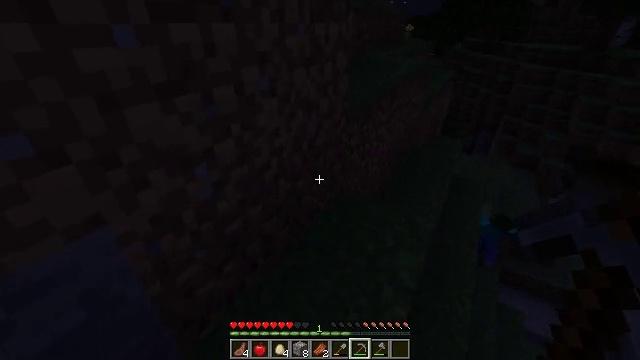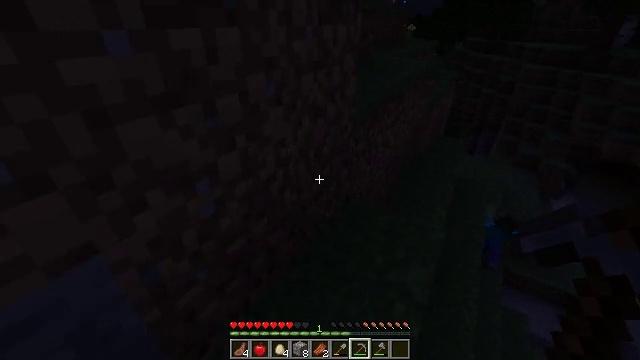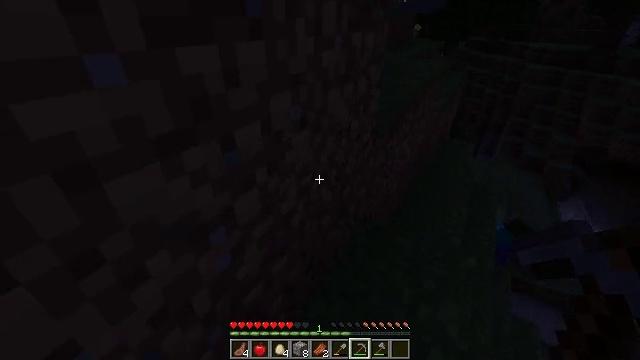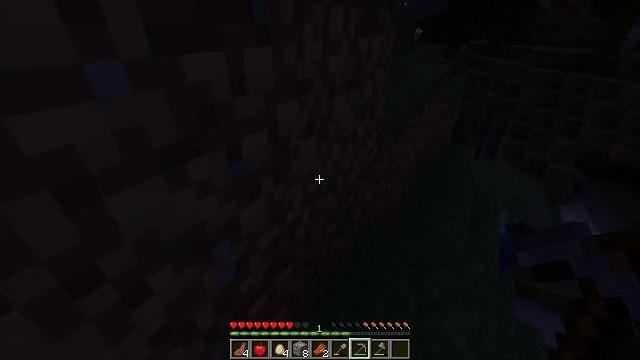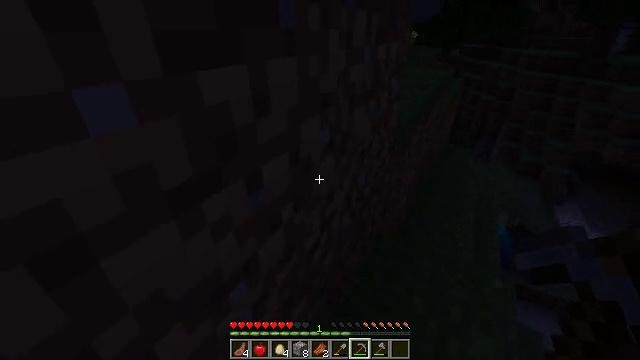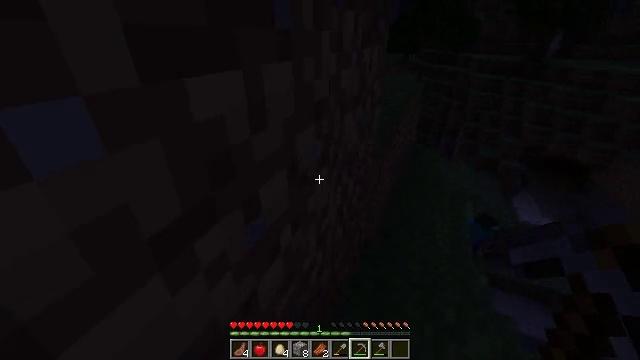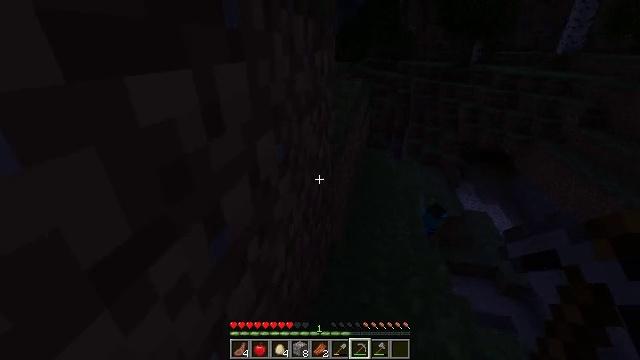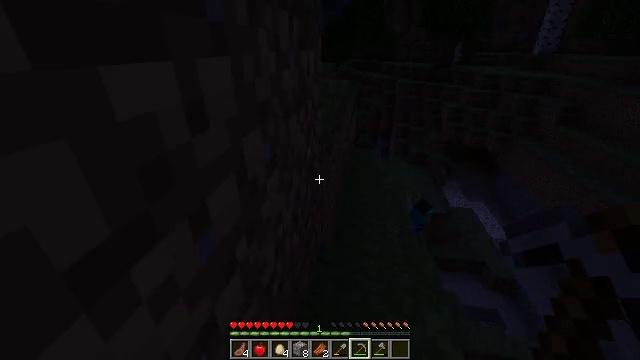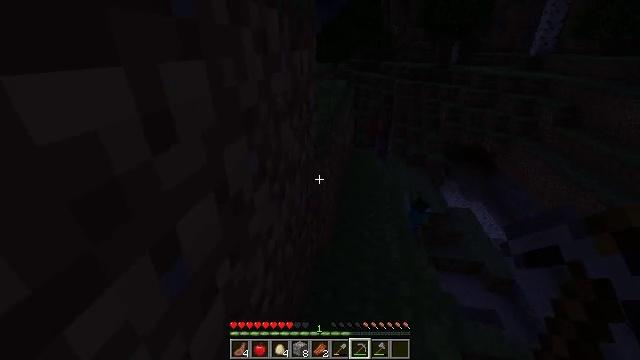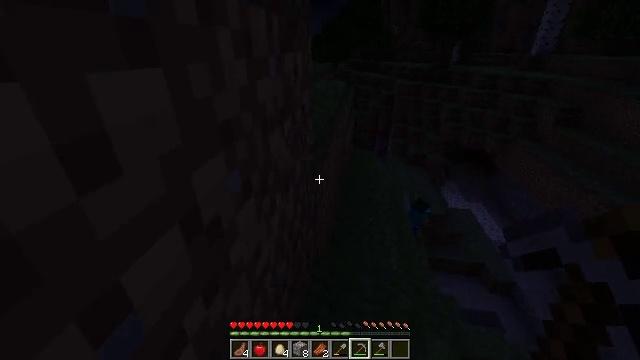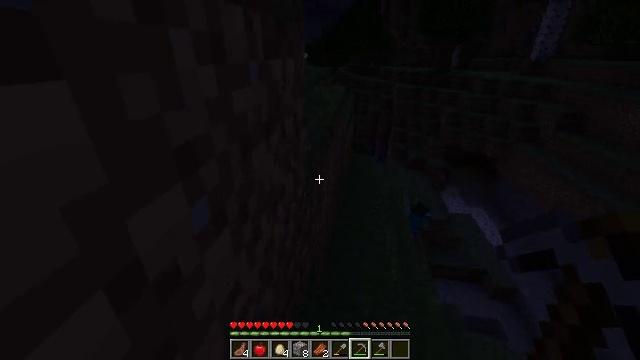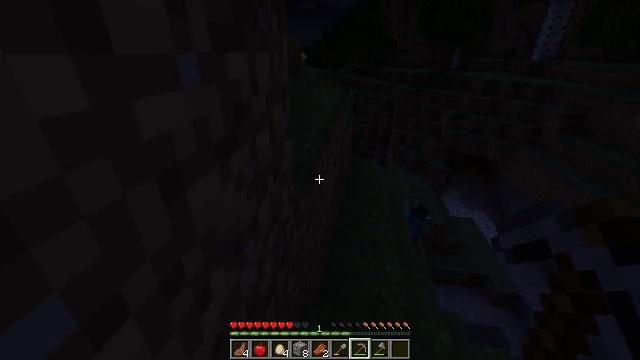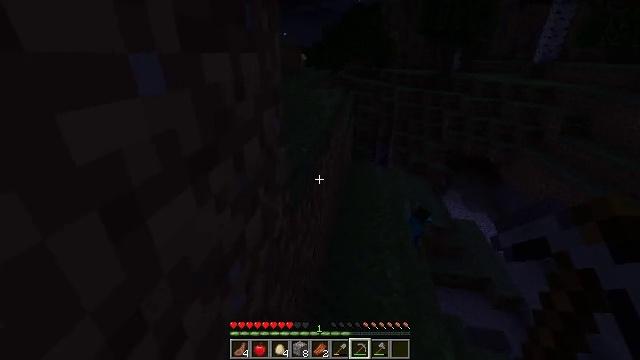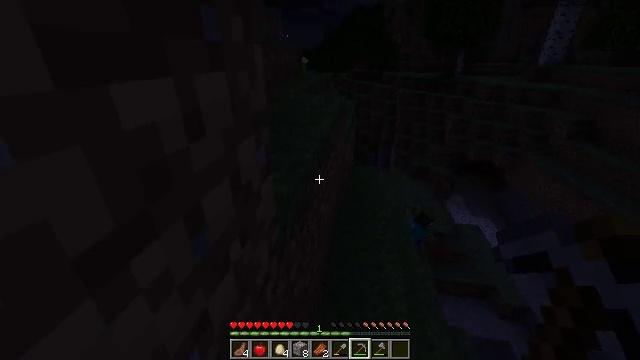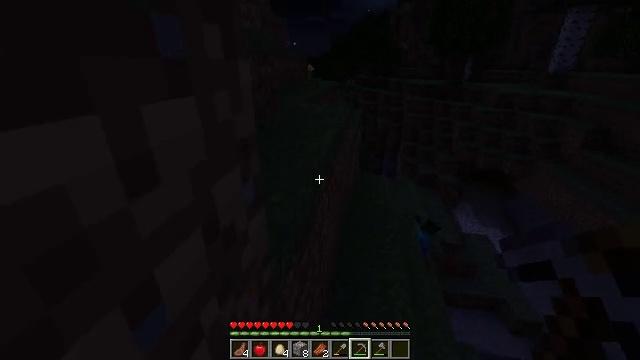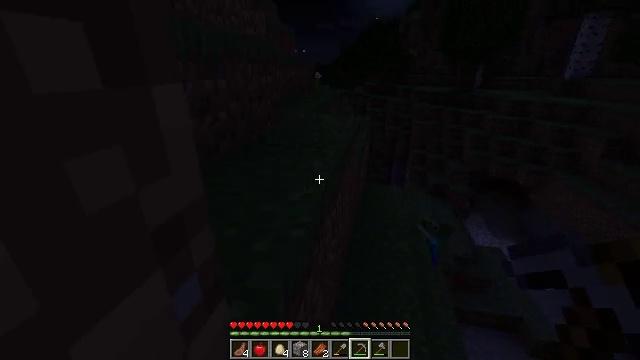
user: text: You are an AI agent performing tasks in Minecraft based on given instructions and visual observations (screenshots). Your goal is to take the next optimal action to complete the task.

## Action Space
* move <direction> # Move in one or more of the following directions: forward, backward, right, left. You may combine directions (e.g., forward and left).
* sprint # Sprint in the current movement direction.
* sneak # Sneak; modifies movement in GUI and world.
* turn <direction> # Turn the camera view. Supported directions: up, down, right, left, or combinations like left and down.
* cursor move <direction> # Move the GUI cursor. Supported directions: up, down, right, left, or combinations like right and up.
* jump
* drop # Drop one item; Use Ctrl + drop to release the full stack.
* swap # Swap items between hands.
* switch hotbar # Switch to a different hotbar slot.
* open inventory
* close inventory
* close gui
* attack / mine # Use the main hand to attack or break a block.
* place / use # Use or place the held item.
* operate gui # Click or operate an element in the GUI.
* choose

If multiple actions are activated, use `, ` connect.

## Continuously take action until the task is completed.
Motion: motion action
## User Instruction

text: Collect birch leaves from the tree.
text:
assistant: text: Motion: move forward and move left
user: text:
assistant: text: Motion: move forward and move left
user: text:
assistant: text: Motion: move forward and move left
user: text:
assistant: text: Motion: turn right
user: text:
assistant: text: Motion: turn right and up
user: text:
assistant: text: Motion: turn right and up
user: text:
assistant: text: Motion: turn right
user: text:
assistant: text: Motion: move forward
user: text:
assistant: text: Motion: move forward
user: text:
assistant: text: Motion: move forward
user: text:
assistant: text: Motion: move forward
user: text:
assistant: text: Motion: move forward
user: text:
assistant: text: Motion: move forward
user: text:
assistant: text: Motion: move forward, turn left and up
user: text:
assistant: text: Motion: move forward, turn left and up
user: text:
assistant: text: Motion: move forward, turn left and up
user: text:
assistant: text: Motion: move forward, turn left, jump
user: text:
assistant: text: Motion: move forward, turn left and up, jump
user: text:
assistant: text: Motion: move forward, turn left, jump
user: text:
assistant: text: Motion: move forward and move left, turn left, jump
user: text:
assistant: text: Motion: move forward and move left, turn left
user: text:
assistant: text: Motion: move forward and move left, turn left
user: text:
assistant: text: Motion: move forward and move left, turn left
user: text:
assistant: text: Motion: move forward
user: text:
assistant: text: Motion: move forward
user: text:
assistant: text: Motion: move forward, turn left and up
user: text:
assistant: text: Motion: move forward, turn left and up
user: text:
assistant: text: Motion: move forward, turn left and up, jump
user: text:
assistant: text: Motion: move forward, turn left and up, jump
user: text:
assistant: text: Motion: move forward and move left, turn left and up, jump